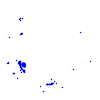
Particle: proton